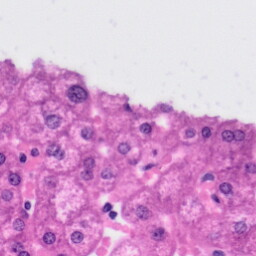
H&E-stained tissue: Liver